Aerial crown-view tile of a tropical tree (Barro Colorado Island, Panama), acquired 20241112:
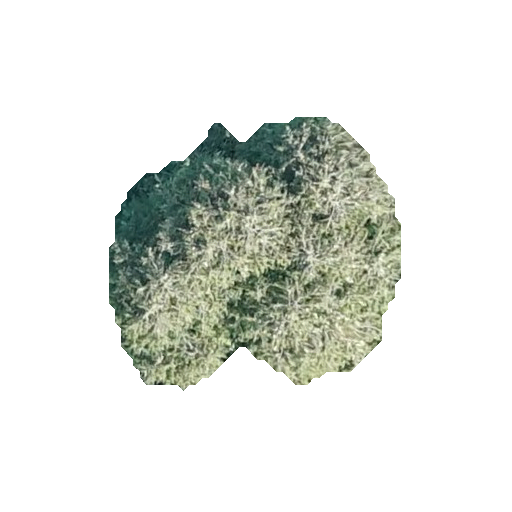
Species: Quararibea stenophylla
GBIF accepted scientific name: Quararibea stenophylla
Crown area: 95.177 m²